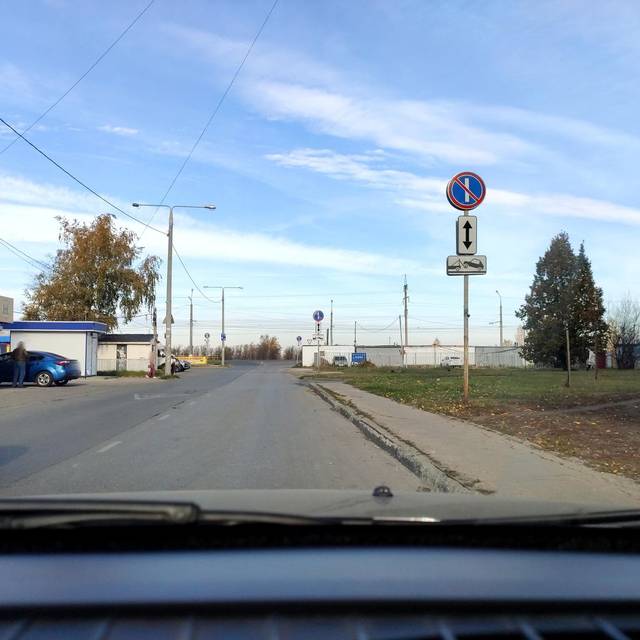
Region: Russia
Coordinates: 53.547, 49.355